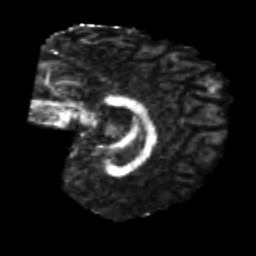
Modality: FA
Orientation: sagittal
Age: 22
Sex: male
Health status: healthy
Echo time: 0.074 s